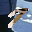
Label: 7